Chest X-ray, PA view. Patient: 48 years old, sex M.
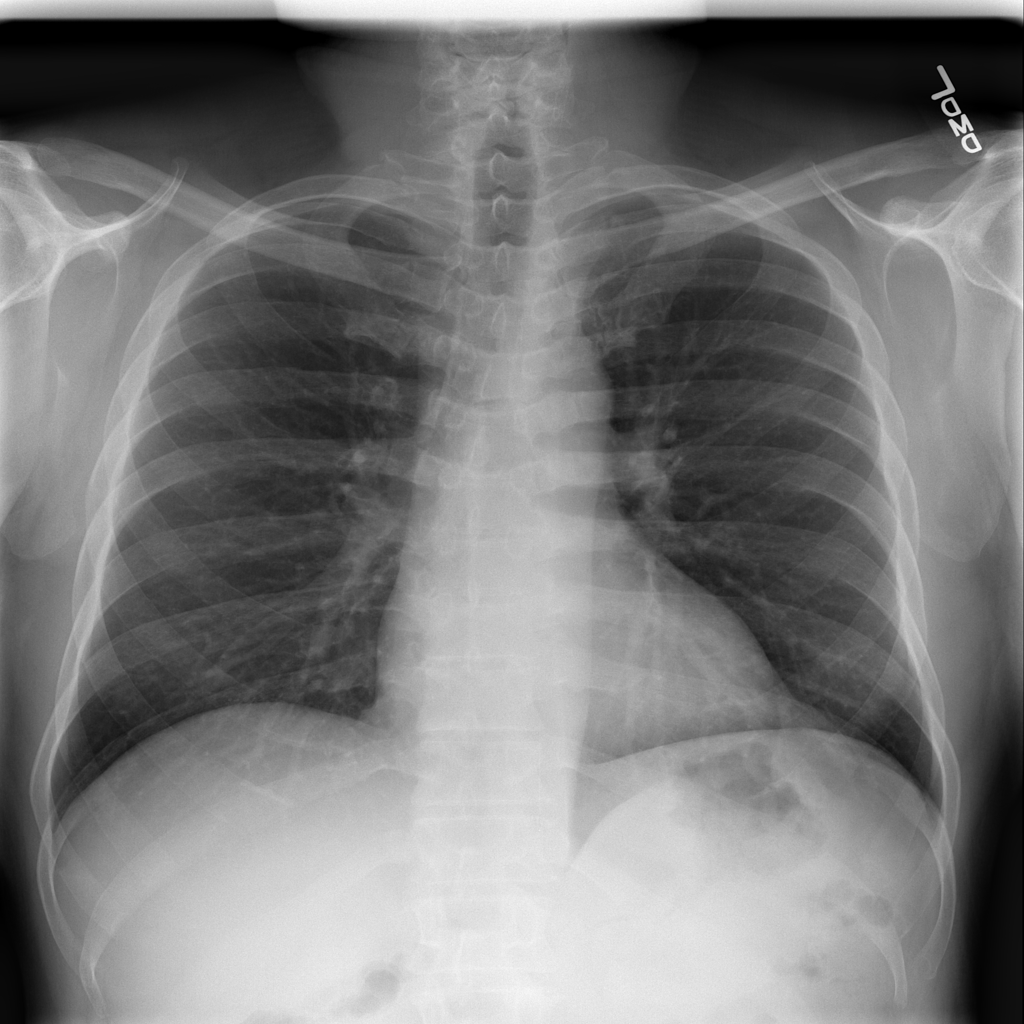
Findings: No Finding